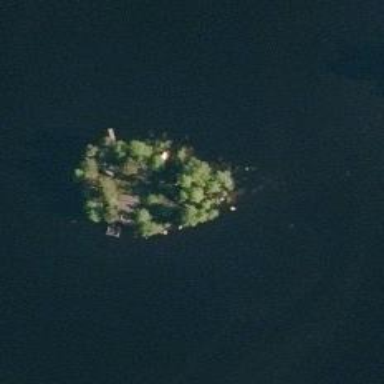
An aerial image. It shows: Island.